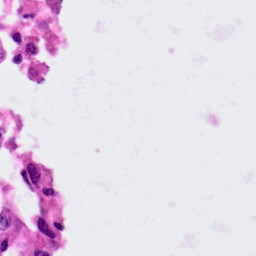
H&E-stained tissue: Lung